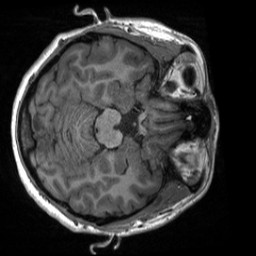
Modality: T1w
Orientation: axial
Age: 26
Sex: female
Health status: healthy
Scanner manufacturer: siemens
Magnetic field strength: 3 T
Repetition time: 2 s
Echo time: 0.00232 s